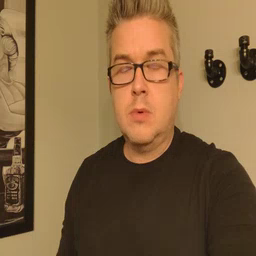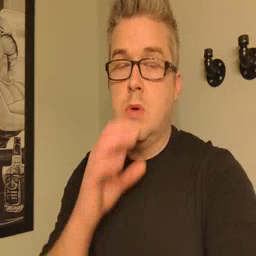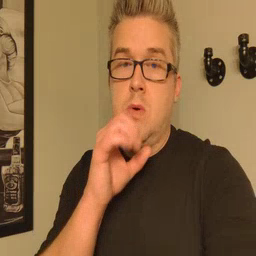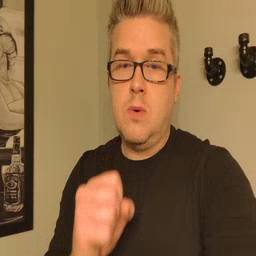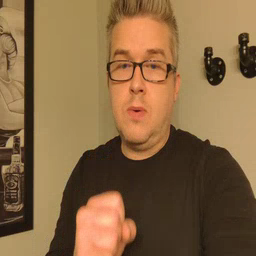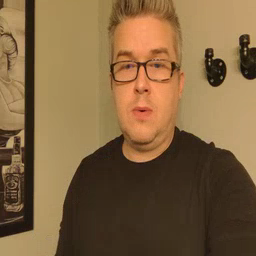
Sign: old